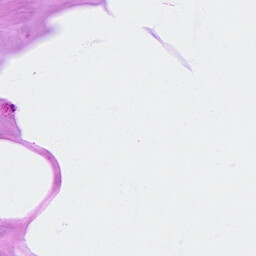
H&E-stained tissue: Breast